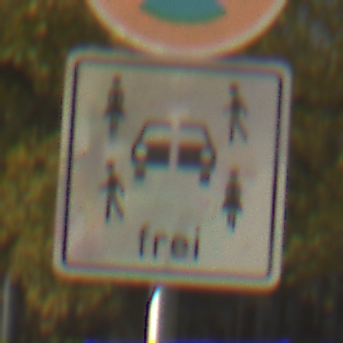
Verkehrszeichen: CarsharingfahrzeugeFrei
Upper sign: AbsolutesHalteverbot
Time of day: SunriseSunset
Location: Outdoor (Urban)
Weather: PartlyCloudy
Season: Autumn
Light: Natural